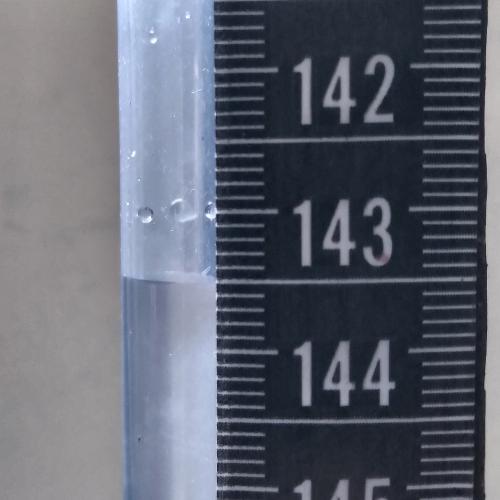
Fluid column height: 143.5 cm